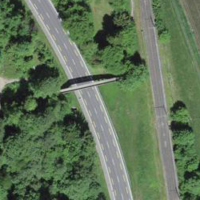
EUNIS habitat code: 57
Species observed at this site:
Rhamnus cathartica
Symphoricarpos albus